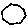
Label: hexagon